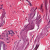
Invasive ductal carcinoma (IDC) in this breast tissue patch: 0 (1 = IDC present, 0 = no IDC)